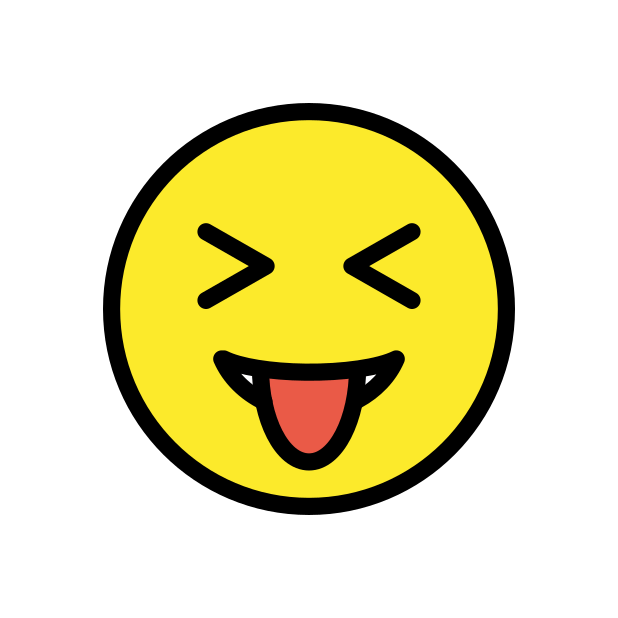
Emoji: 😝
Name: face with stuck-out tongue and tightly-closed eyes
Unicode: 0x1f61d